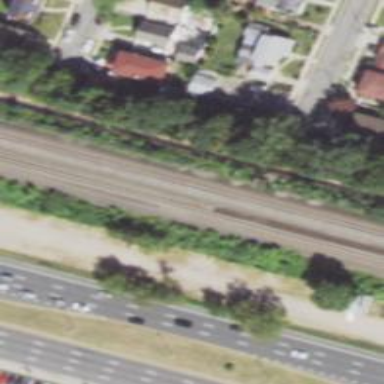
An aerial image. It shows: Electrified railway with rail tracks.